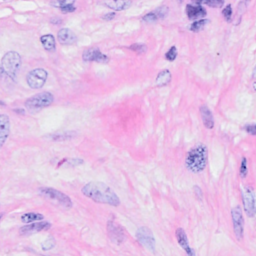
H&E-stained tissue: Breast